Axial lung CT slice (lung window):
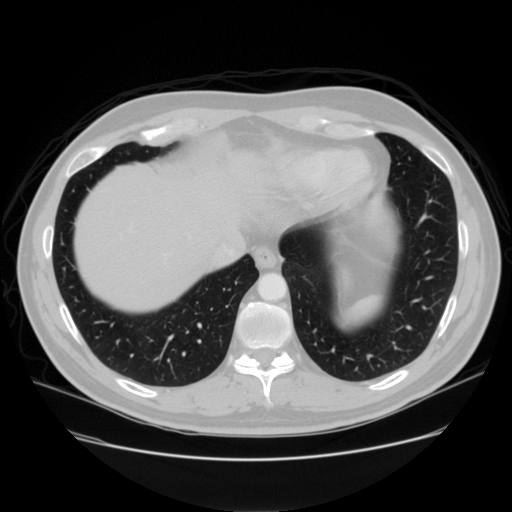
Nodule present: no